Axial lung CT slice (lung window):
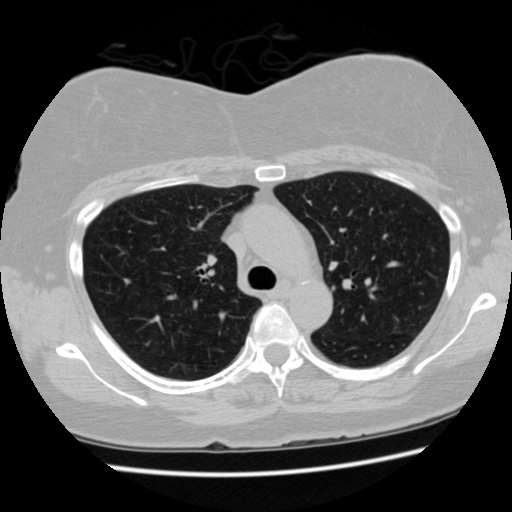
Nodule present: yes
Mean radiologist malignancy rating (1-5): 2